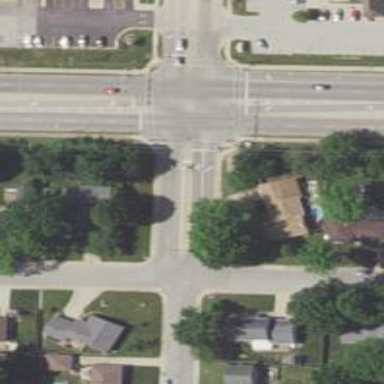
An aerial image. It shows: Crossing with marked lines on the road.